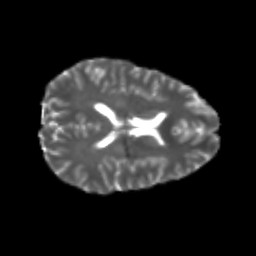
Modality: T2w
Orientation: axial
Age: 26
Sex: male
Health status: healthy
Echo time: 0.074 s